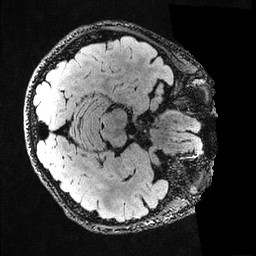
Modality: FLAIR
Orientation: axial
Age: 22
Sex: male
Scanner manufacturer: ge
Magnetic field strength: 3 T
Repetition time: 4.802 s
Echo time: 0.1165 s